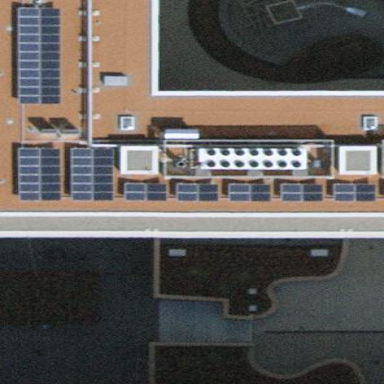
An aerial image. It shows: Residential building with flat roof.